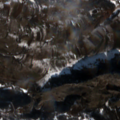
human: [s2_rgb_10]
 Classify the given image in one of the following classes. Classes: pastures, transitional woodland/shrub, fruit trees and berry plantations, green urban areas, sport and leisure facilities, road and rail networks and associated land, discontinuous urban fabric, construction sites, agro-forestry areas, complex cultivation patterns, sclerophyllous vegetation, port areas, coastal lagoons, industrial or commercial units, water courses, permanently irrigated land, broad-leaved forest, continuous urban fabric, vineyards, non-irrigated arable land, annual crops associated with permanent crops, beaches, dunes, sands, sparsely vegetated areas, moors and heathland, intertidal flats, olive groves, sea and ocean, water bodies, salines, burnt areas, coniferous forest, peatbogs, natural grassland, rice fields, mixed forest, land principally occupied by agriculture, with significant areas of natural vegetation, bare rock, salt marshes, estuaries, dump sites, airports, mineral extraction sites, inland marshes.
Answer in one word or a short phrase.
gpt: non-irrigated arable land, complex cultivation patterns, land principally occupied by agriculture, with significant areas of natural vegetation, broad-leaved forest, sparsely vegetated areas